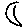
Label: moon